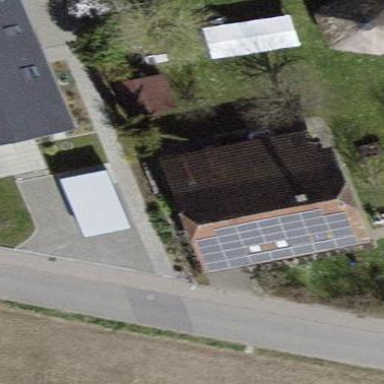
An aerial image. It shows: Detached building with half-hipped roof shape.